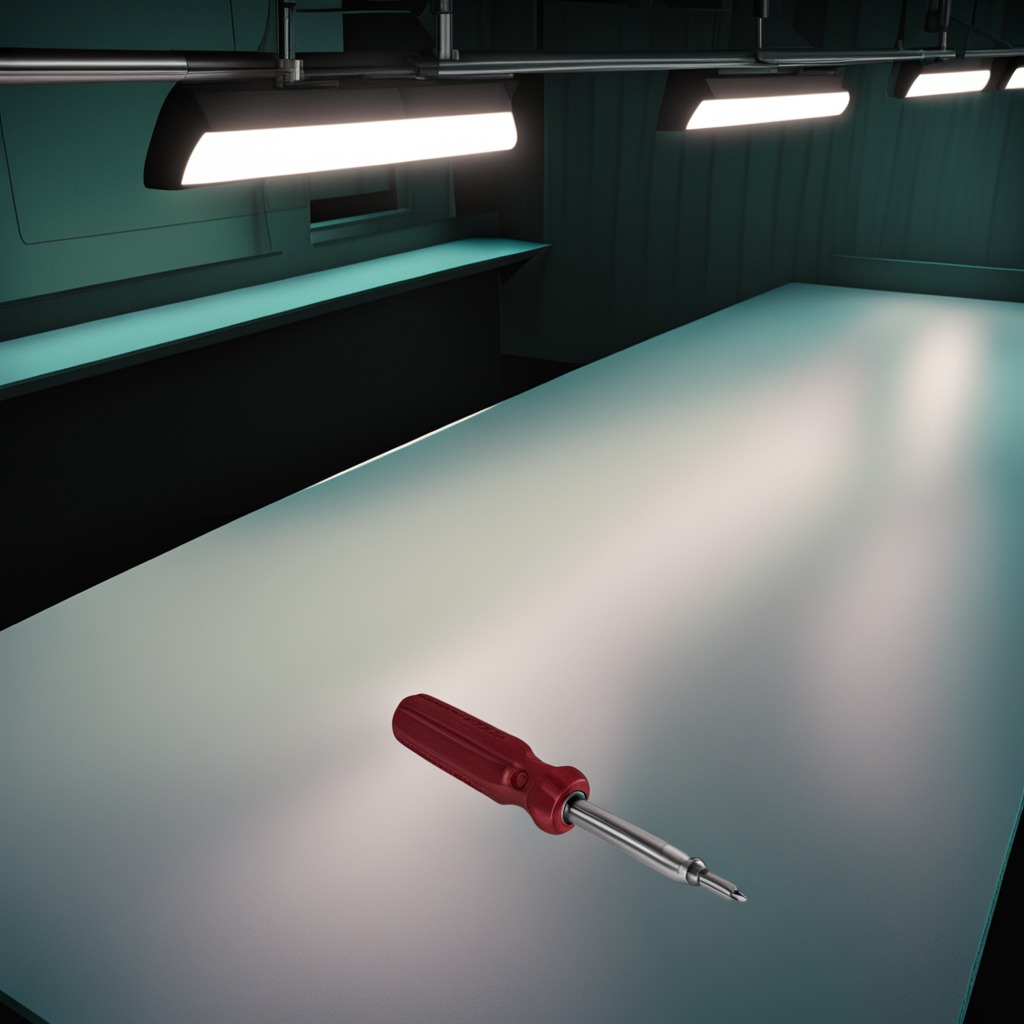
A screwdriver lies on the table.